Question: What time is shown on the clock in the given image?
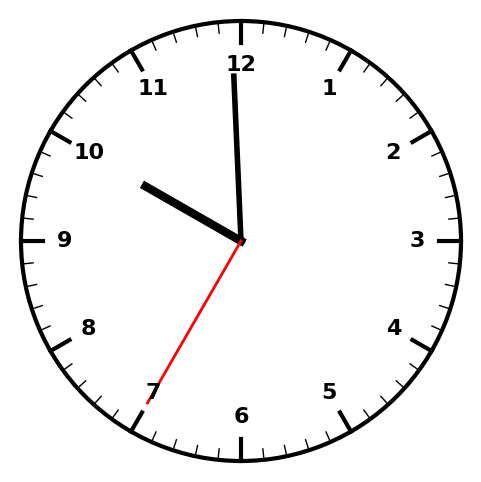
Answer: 09:59:35